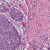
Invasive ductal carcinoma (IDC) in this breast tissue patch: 0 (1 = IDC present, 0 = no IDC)